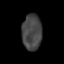
Tissue: lung
Cell type: Epithelial cells
Senescence score: 0.1372
Nuclear area (px): 696
Mean DAPI intensity: 68.968